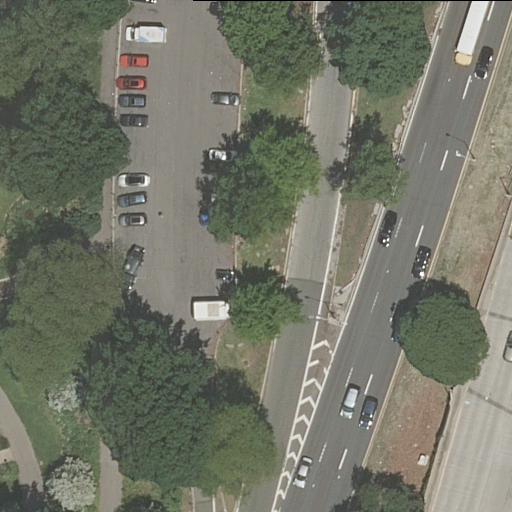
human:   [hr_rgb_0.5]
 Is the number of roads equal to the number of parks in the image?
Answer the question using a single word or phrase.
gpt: no

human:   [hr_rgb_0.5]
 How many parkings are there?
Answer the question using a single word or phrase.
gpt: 1

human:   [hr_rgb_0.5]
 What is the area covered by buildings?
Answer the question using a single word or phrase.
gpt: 0m2

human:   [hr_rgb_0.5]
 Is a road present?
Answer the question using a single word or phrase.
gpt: yes

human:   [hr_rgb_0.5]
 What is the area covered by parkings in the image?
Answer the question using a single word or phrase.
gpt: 1566m2

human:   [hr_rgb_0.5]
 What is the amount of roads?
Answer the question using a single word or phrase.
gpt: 4

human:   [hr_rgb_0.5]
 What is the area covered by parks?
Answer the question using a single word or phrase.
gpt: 10293m2

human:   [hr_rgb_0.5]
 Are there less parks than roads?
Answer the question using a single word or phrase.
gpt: yes

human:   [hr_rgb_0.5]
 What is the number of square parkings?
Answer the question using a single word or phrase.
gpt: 0

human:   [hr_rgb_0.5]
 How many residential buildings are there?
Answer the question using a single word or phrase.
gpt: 0

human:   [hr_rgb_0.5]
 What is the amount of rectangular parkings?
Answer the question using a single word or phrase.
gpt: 1

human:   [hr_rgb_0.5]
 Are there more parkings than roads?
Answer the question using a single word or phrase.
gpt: no

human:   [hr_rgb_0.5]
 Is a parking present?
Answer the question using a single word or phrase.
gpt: yes

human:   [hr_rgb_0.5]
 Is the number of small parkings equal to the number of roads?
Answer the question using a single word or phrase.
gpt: no

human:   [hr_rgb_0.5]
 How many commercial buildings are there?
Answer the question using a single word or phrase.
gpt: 0

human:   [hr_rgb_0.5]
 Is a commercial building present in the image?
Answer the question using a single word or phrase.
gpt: no

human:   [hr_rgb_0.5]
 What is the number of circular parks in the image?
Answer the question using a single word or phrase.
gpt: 0

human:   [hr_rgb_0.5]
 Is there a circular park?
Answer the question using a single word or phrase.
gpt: no

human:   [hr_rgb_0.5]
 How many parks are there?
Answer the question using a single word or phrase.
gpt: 1

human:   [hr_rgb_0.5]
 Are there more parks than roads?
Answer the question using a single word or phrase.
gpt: no

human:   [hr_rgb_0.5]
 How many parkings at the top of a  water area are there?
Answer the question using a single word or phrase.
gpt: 0

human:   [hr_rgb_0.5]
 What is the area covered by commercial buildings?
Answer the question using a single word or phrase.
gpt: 0m2

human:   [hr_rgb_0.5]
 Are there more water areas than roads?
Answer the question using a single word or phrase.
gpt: no

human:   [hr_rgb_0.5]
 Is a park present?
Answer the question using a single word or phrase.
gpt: yes

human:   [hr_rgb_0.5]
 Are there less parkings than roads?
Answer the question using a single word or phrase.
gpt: yes

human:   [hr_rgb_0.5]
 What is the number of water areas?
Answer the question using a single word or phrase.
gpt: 0

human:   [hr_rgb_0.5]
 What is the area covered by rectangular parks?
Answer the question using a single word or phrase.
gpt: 0m2

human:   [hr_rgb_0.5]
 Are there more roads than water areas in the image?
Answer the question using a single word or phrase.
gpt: yes

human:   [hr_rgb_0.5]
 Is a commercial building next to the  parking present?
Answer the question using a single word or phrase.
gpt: no

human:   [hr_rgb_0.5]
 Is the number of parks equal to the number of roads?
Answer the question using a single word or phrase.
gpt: no

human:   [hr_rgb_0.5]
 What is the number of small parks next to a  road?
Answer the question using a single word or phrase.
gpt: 0

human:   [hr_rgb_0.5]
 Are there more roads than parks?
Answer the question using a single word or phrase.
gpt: yes

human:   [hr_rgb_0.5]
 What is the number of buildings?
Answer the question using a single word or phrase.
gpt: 0

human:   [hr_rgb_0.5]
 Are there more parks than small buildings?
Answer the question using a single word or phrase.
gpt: yes

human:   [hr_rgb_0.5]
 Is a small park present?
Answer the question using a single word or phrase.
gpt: no

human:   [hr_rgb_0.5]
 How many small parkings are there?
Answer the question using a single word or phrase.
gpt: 0

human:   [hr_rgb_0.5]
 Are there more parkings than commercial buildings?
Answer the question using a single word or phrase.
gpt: yes

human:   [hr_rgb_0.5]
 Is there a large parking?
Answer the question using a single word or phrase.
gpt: yes

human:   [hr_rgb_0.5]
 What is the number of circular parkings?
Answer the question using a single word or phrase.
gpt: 0

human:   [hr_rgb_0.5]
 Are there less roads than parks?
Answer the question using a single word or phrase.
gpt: no

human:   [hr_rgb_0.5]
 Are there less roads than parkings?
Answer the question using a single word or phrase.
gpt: no

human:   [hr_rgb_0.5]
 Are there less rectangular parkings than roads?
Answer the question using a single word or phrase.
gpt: yes

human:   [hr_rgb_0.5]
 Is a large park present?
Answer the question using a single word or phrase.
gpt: yes

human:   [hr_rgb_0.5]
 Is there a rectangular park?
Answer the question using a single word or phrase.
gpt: no

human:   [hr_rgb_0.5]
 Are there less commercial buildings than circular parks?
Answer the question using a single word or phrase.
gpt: no

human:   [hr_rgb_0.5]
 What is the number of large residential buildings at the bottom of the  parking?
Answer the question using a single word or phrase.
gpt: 0

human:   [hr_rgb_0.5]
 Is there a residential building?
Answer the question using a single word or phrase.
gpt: no

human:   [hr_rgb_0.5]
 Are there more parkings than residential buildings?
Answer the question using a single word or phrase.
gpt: yes

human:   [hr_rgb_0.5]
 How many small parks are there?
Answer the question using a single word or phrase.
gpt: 0

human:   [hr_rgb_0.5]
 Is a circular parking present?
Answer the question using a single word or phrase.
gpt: no

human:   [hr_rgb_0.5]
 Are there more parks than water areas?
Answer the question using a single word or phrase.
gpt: yes

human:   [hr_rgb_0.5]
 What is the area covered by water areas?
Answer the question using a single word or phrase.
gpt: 0m2

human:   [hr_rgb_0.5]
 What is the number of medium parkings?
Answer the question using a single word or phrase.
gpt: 0

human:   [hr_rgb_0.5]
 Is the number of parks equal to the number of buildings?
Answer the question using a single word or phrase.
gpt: no

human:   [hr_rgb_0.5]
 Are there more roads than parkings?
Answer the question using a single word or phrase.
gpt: yes

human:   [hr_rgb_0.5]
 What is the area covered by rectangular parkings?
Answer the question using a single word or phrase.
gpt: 1566m2

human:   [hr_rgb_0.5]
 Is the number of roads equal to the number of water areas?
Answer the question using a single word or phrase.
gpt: no

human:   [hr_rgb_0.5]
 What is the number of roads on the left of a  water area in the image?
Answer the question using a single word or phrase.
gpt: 0

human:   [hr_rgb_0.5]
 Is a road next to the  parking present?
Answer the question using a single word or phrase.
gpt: yes

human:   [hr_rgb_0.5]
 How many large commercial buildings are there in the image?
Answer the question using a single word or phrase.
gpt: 0

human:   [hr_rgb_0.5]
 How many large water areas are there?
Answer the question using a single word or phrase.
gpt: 0

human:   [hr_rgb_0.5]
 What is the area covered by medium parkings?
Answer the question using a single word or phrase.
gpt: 0m2

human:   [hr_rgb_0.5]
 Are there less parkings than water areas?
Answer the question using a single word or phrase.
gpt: no

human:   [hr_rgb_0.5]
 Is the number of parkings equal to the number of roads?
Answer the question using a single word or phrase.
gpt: no